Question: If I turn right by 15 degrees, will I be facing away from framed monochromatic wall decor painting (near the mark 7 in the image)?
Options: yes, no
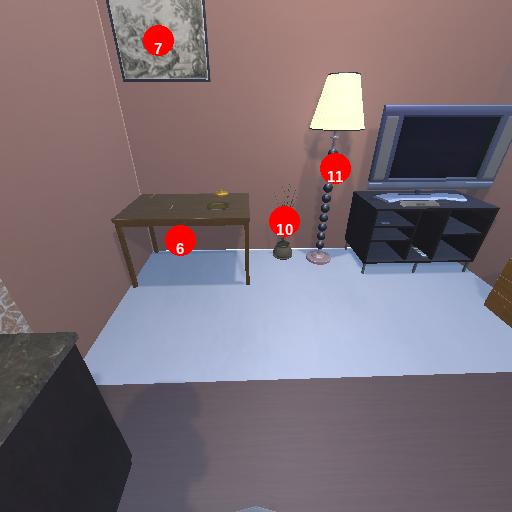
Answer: yes